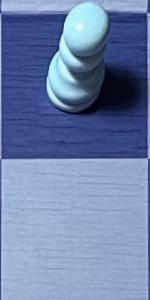
Label: Empty